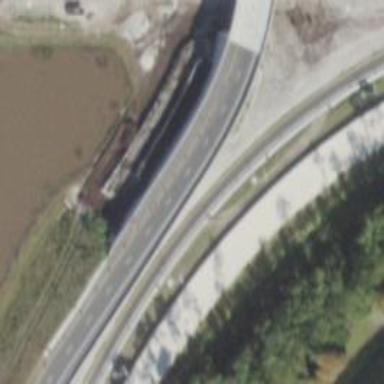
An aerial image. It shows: Motorway link.